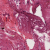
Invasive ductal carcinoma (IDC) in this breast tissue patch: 0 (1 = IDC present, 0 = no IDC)